A scalogram of one vibration snapshot from a rotating bearing is shown, computed with a continuous wavelet transform. Classify the bearing condition as one of: normal, inner_race, outer_race, ball.
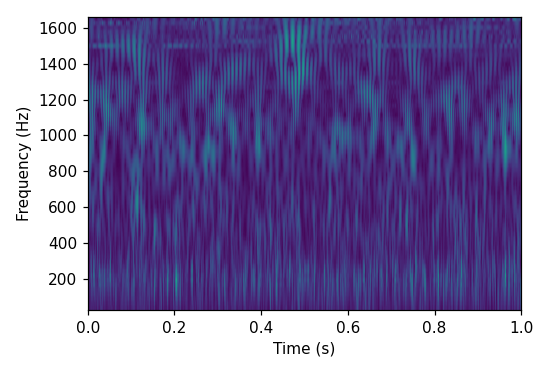
Answer: inner_race